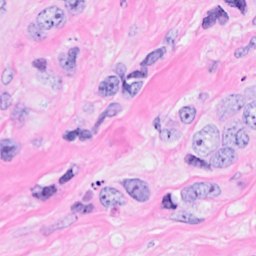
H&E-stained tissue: Breast